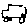
Label: car